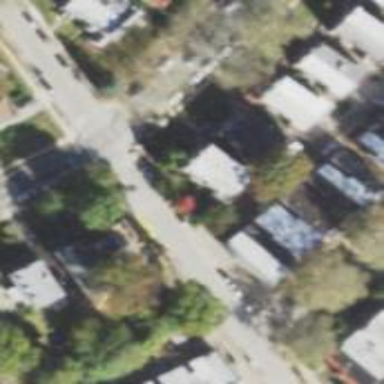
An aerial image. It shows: Alleyway designated as service road.